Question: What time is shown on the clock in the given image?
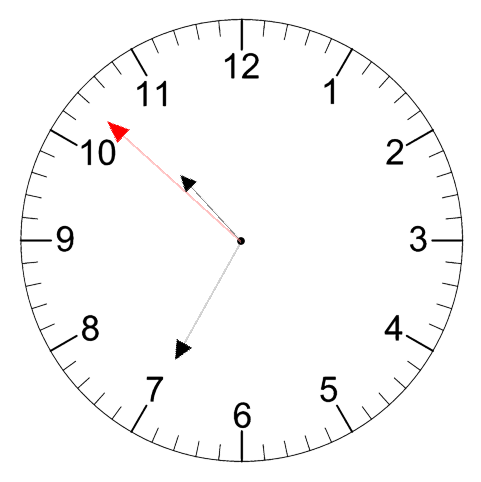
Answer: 10:34:52